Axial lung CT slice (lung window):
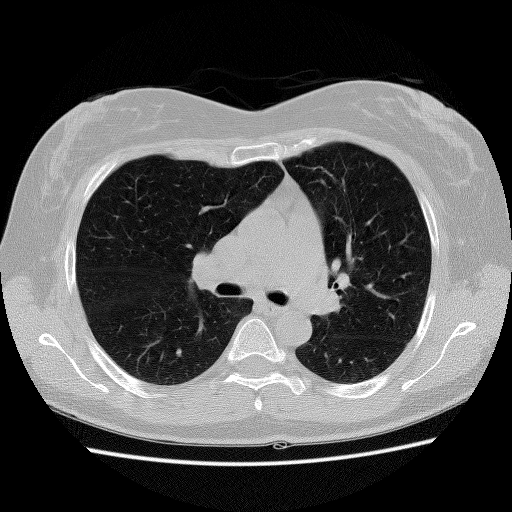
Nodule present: no